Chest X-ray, AP view. Patient: 55 years old, sex F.
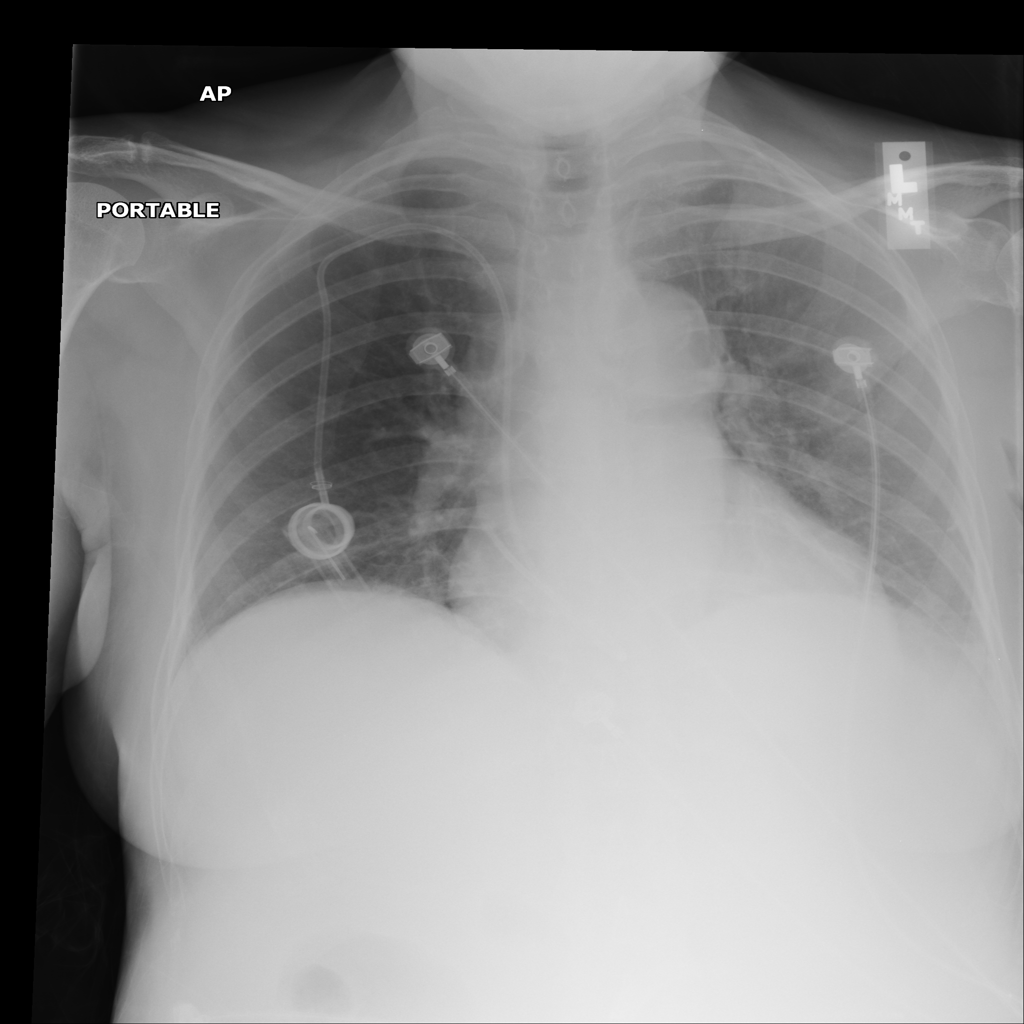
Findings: No Finding